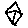
Label: hexagon